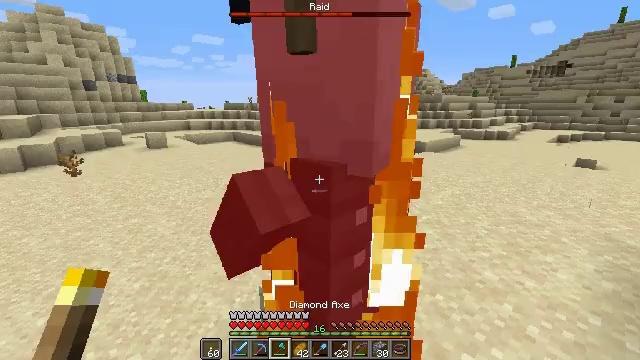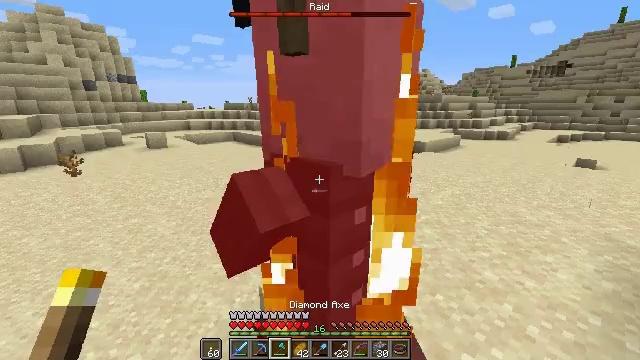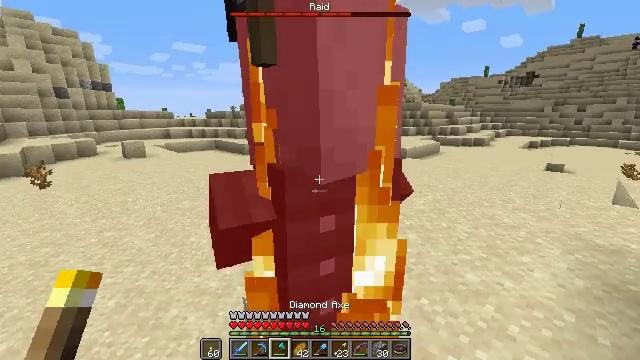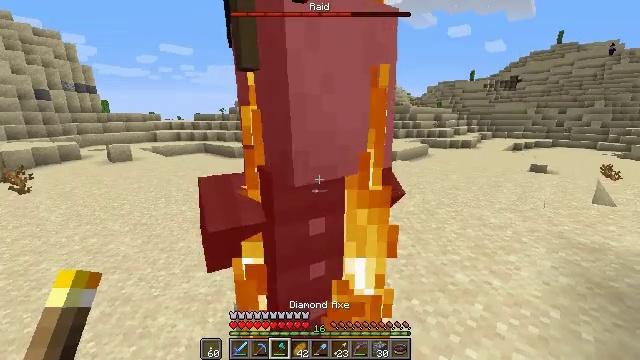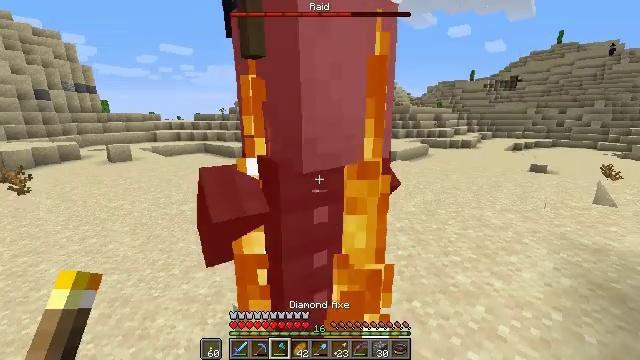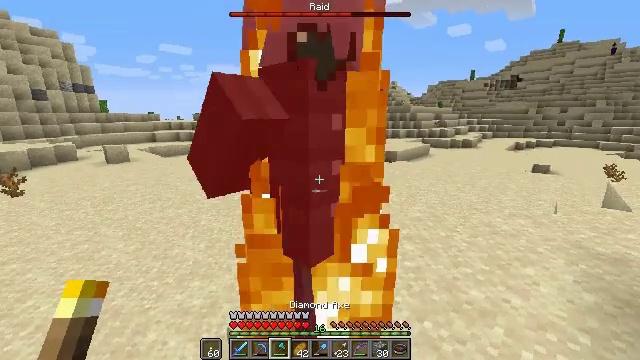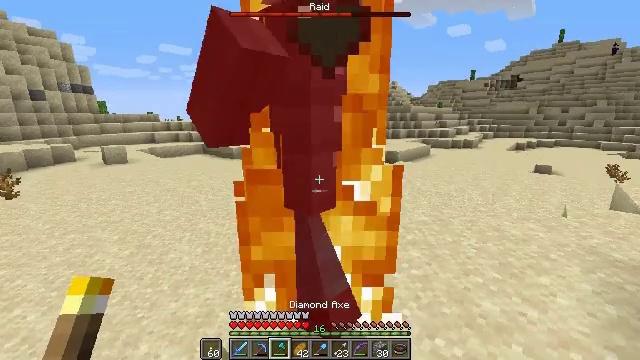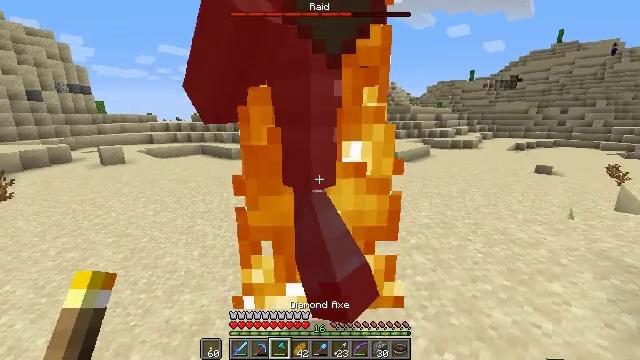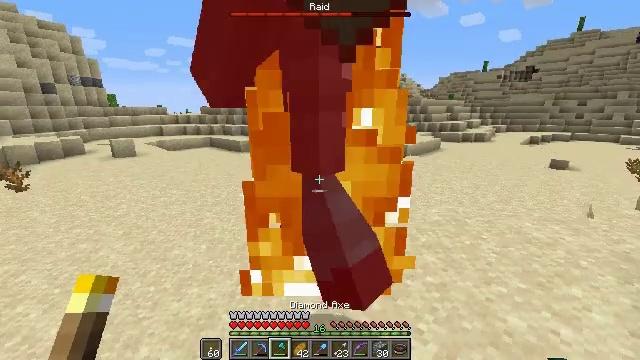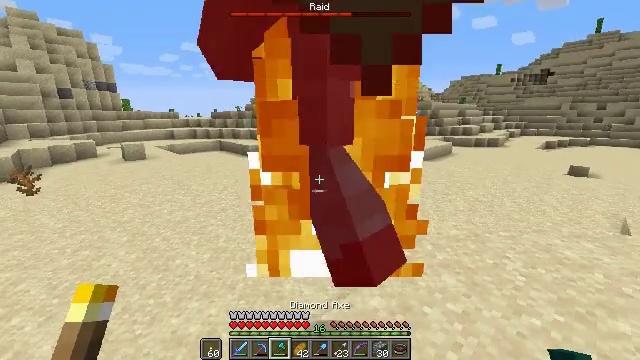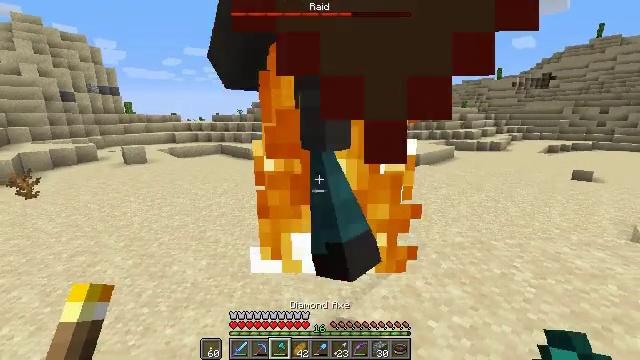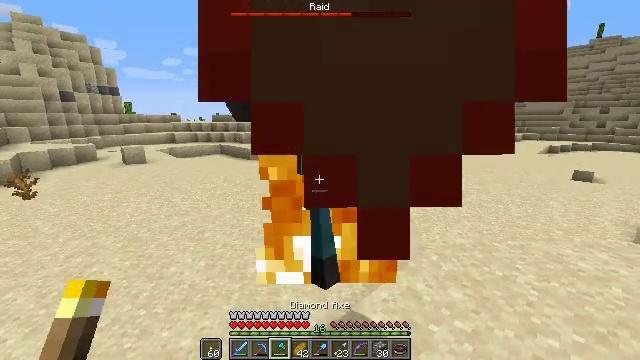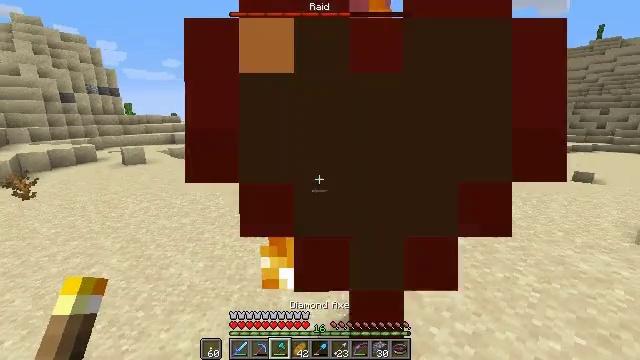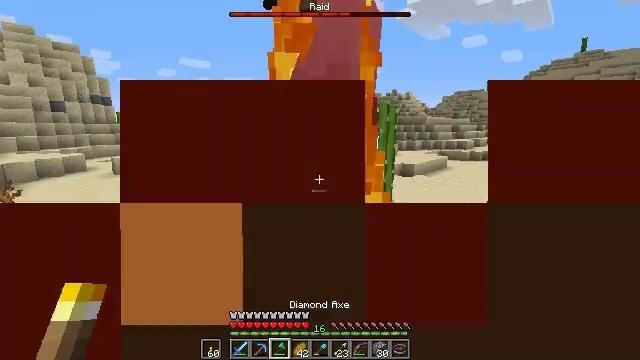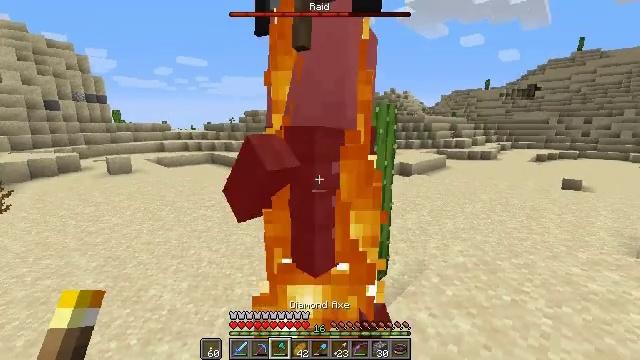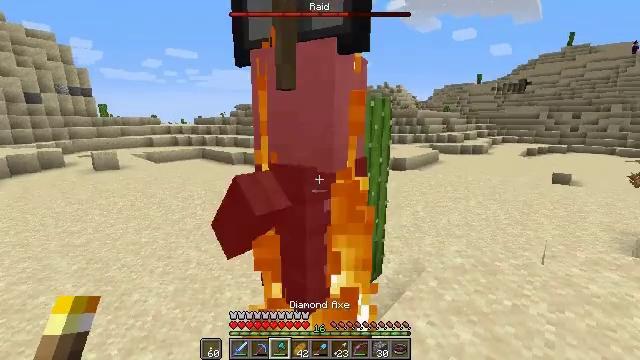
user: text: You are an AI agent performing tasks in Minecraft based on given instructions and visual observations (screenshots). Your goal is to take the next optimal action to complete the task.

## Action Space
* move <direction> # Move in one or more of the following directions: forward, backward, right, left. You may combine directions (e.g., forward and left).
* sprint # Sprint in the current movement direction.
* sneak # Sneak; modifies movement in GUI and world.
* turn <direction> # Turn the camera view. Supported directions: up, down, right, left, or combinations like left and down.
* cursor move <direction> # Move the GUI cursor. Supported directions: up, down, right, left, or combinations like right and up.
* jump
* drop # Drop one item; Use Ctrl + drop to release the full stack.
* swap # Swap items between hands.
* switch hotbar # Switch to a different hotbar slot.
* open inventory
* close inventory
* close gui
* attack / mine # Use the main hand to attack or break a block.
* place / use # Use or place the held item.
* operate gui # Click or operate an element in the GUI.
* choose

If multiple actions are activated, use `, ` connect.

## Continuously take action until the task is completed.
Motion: motion action
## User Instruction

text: Kill mobs.
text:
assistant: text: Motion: attack / mine
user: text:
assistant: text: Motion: turn right and up, attack / mine
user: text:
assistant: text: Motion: turn right, attack / mine
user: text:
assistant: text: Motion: move forward, attack / mine
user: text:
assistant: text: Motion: move forward, attack / mine
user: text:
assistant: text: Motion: move forward, attack / mine
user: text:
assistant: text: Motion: move forward, attack / mine
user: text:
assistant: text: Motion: move forward, turn left and down, attack / mine
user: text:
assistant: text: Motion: turn left, attack / mine
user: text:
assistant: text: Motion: no_op
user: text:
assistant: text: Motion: attack / mine
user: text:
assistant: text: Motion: attack / mine
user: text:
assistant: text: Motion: move forward, turn right and up, attack / mine
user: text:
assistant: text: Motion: move forward, attack / mine
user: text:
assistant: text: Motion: move forward, turn right and down, attack / mine
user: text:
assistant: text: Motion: attack / mine